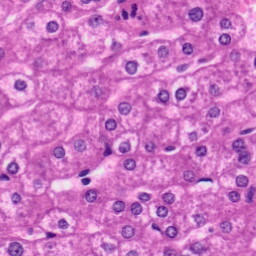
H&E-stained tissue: Liver